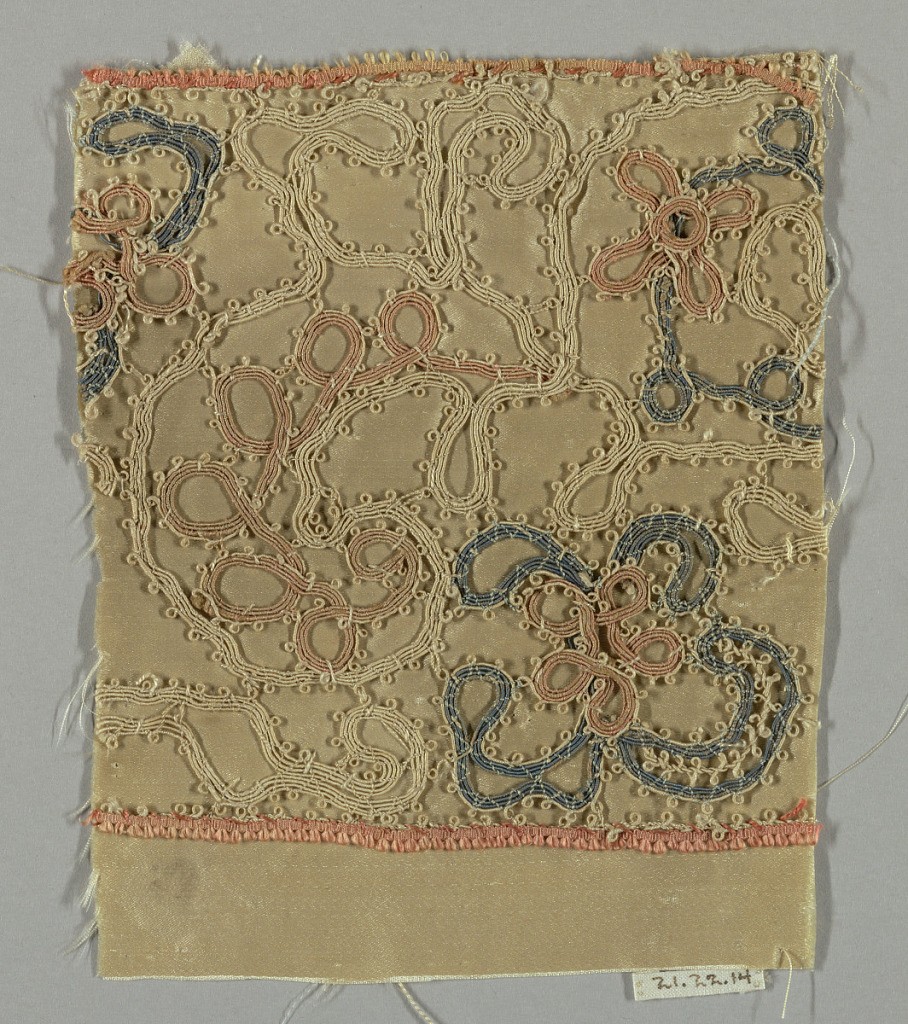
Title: Border fragment
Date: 17th century
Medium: silk on silk Technique: embroidery on satin weave and cording
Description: Fragment of cream-colored satin embroidered in a floral pattern of blue, rose and cream. Edged top and bottom with narrow picot-edged rose ribbon.